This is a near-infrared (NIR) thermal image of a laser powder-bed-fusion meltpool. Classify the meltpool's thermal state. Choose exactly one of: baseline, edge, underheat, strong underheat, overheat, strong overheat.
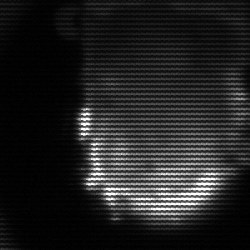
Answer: baseline